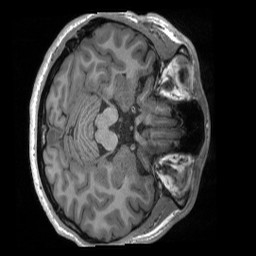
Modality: T1w
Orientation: axial
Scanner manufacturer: siemens
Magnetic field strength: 3 T
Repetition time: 2.4 s
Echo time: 0.00224 s